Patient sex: M
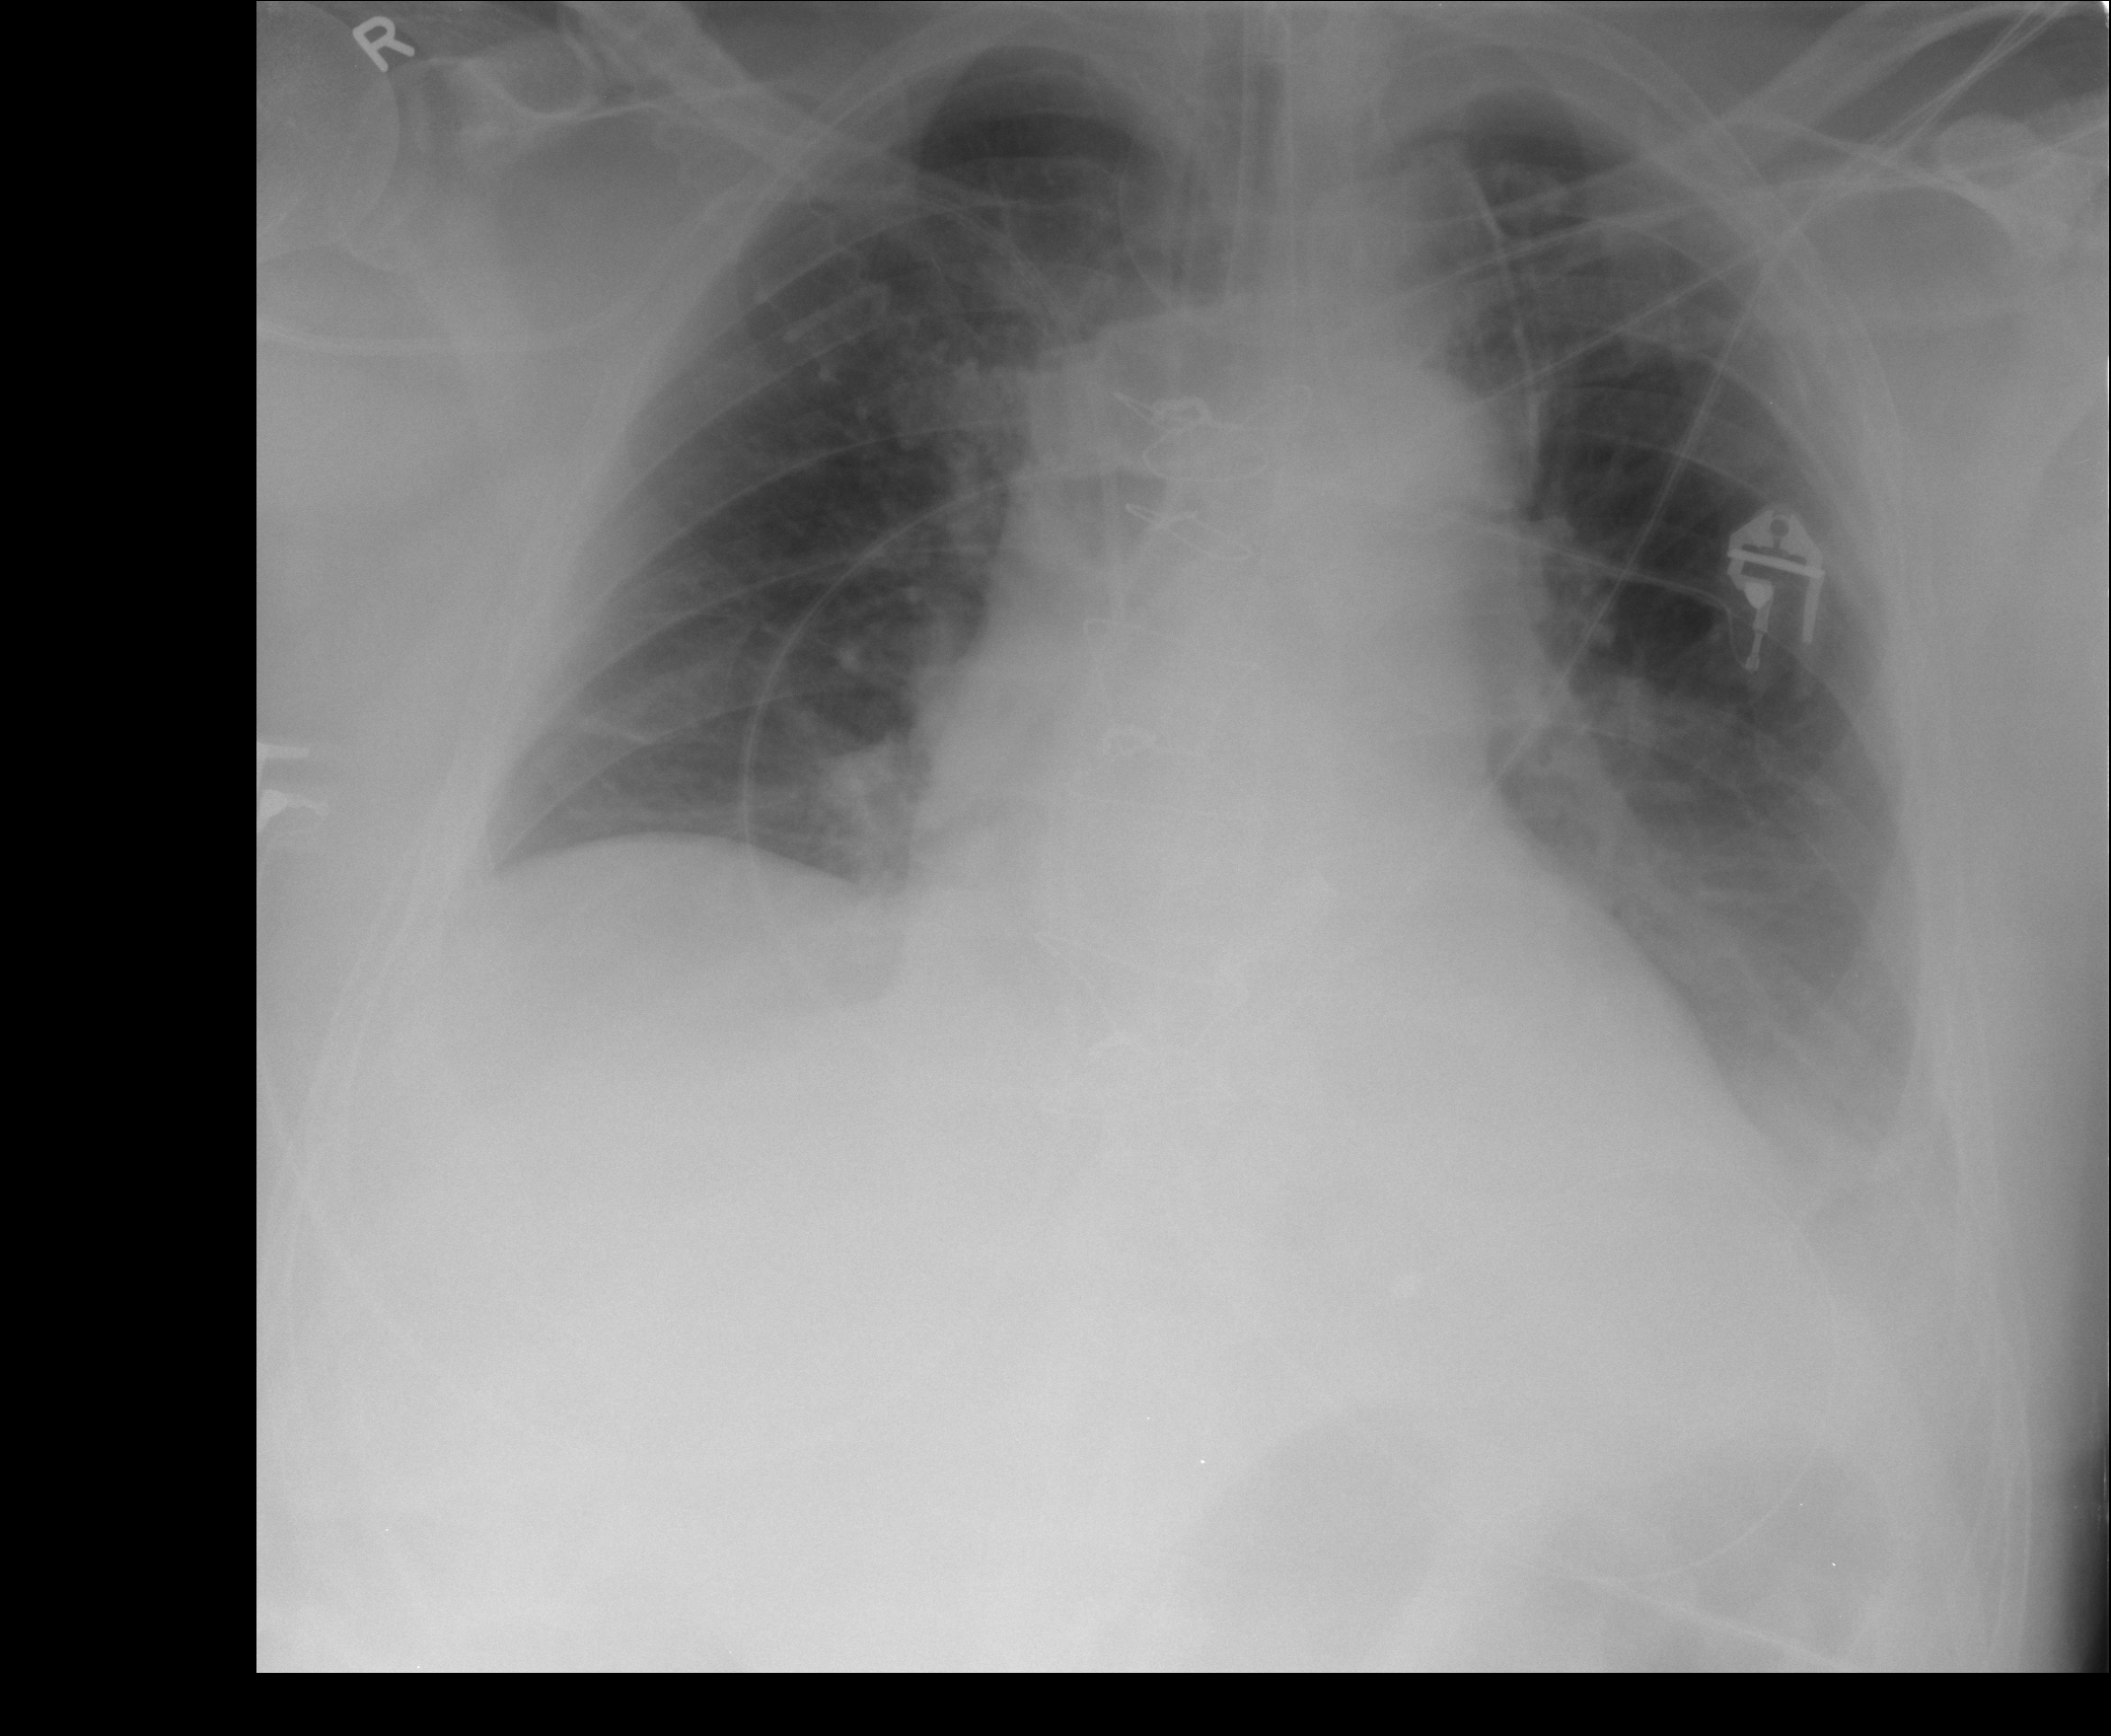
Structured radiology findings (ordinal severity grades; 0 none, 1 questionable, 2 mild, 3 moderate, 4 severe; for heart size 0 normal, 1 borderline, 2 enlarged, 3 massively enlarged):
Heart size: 0
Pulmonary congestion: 0
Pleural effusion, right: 1
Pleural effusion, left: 2
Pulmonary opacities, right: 0
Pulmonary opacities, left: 0
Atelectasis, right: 2
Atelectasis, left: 2